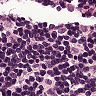
Metastatic tissue present: no